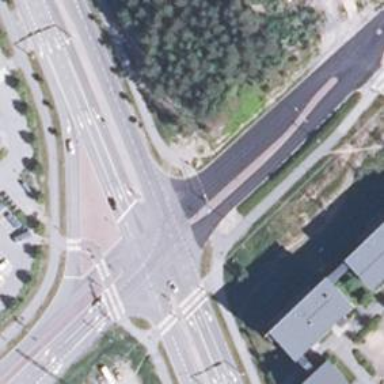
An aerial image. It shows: Tertiary road with asphalt surface. There is separate sidewalk along the road.